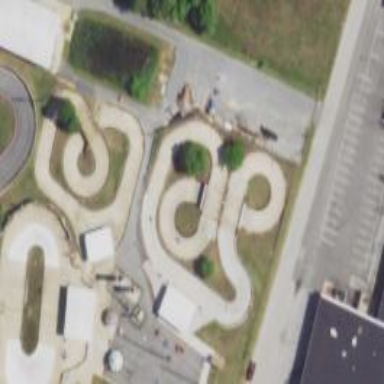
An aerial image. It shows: Karting raceway for sports activities.